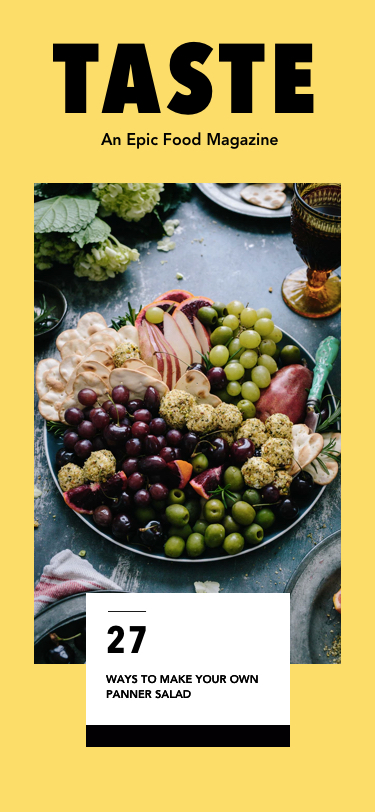
Text in this UI design:
TASTE
An Epic Food Magazine
27
WAYS TO MAKE YOUR OWN PANNER SALAD

WAYS TO MAKE YOUR OWN PANNER SALAD